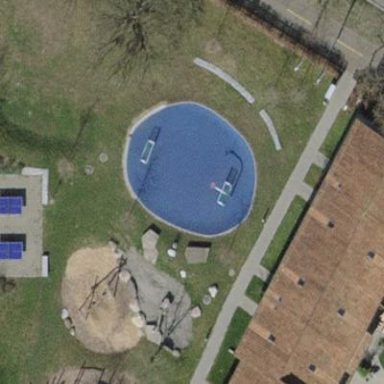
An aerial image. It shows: Playground area for leisure land.